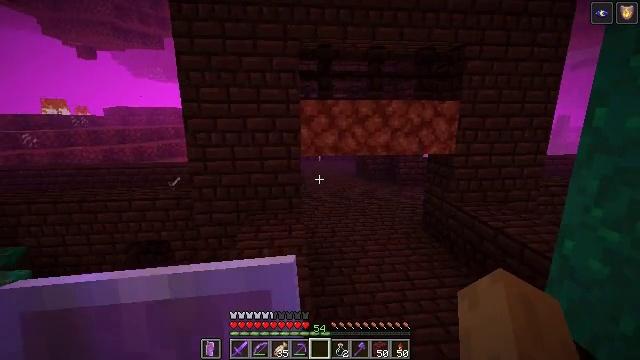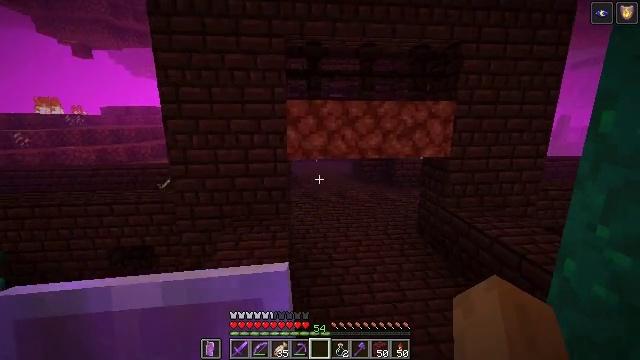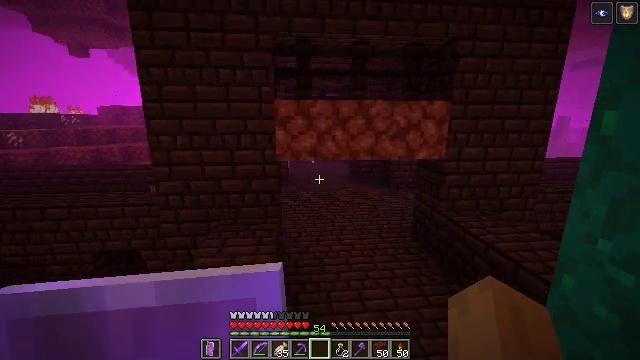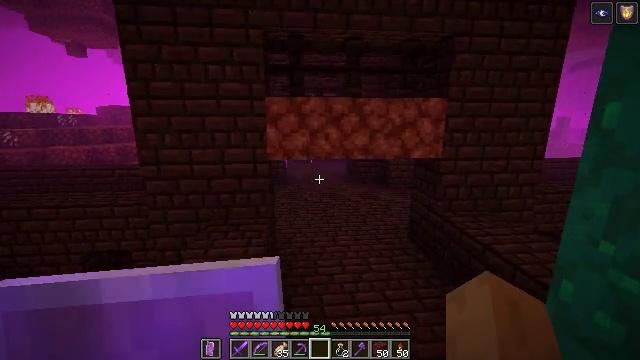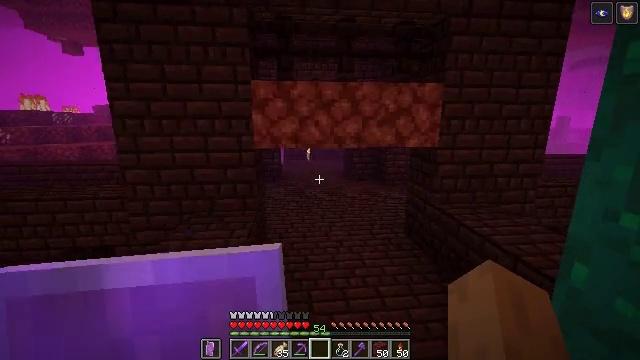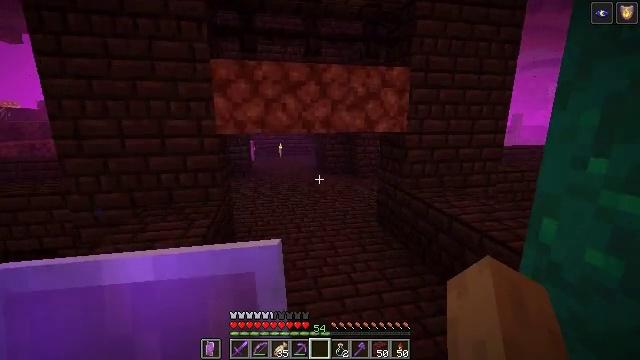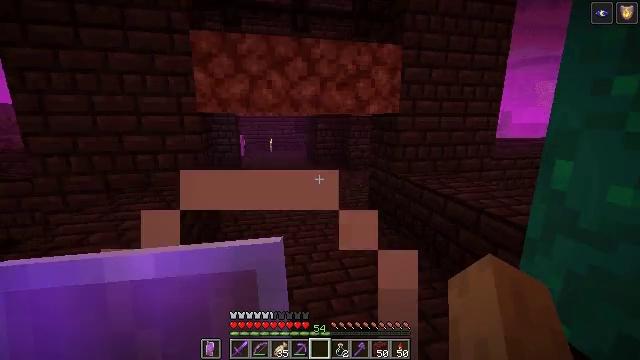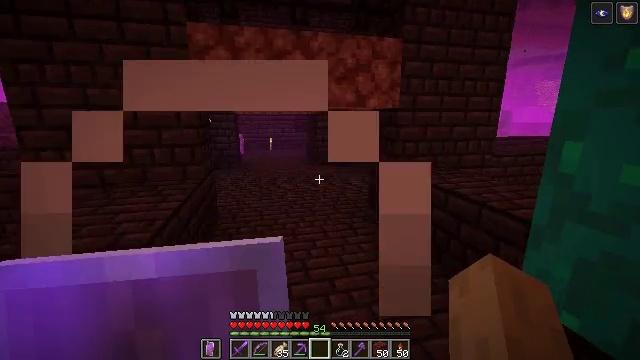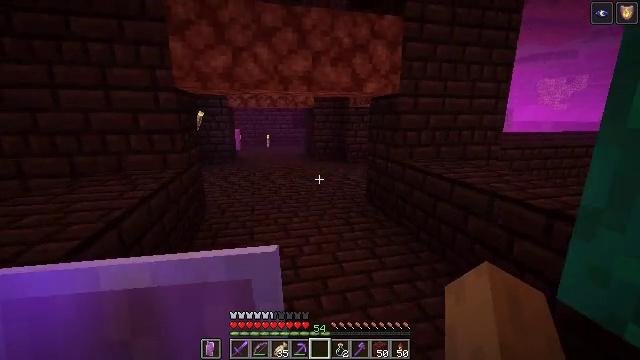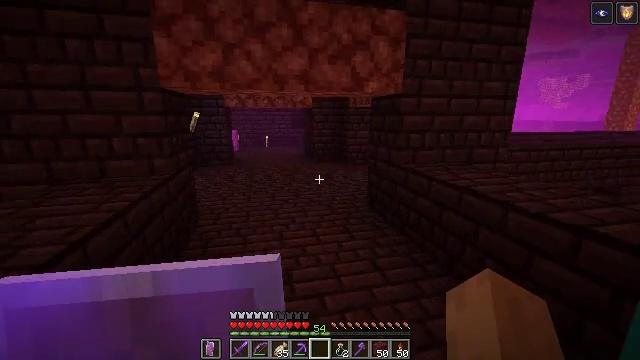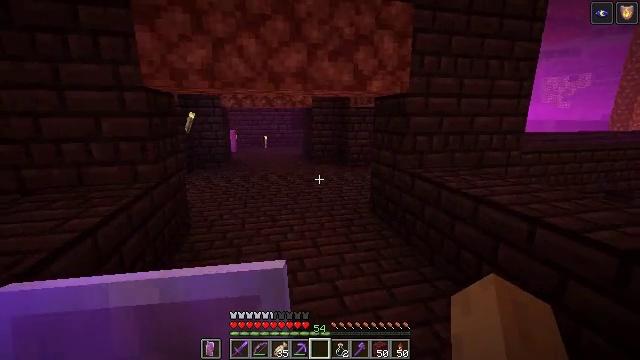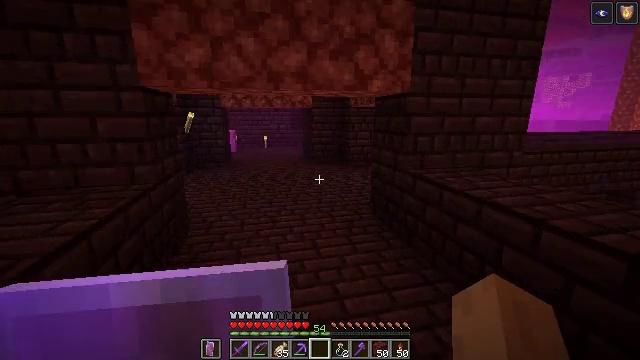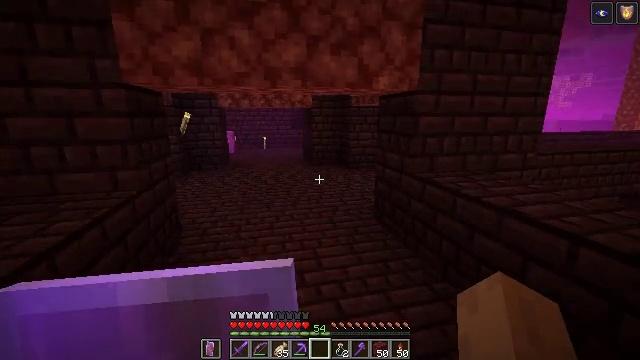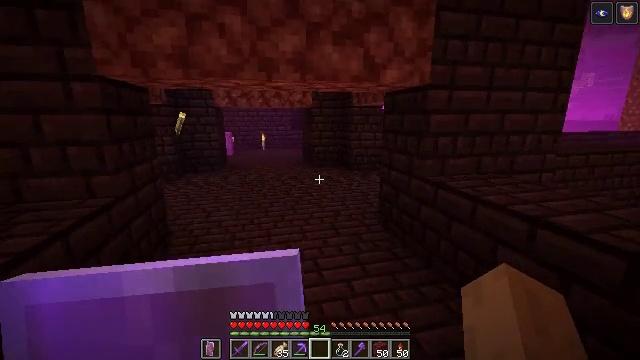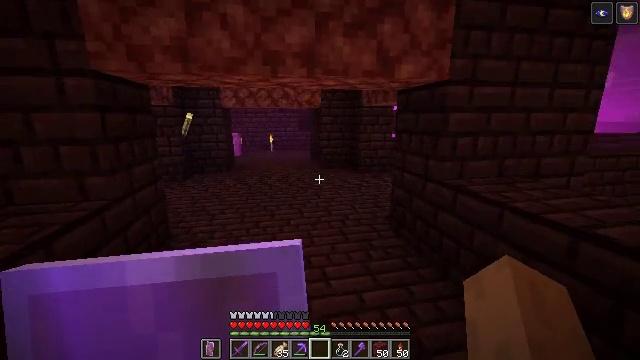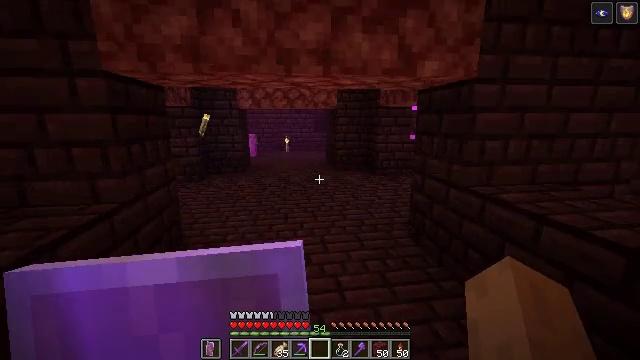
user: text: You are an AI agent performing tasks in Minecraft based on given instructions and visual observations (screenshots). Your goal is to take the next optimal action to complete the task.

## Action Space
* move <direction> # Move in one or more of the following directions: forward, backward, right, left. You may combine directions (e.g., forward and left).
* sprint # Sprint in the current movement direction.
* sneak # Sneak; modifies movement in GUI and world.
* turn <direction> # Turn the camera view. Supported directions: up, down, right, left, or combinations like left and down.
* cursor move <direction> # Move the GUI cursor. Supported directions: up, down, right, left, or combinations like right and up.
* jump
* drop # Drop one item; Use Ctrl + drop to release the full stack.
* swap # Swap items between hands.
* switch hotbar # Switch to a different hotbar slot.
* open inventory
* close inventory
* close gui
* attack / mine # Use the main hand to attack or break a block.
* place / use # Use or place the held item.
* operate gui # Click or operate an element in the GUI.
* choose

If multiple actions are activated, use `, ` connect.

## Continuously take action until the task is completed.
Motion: motion action
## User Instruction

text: Craft handy shears for collecting wool.
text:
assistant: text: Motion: move forward and move right
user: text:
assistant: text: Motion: move forward and move right
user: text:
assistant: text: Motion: move forward and move right
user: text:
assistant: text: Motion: move forward
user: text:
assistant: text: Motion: move forward, turn right
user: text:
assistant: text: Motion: move forward, turn right
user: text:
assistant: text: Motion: move forward
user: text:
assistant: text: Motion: move forward
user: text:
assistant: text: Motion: move forward
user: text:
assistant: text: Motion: move forward
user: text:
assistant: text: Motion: move forward
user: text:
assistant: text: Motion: move forward
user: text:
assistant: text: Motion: move forward
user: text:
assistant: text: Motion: move forward, turn left
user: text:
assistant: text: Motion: move forward, turn left
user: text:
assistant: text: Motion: move forward, turn left
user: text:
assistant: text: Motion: move forward
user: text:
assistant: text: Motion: move forward
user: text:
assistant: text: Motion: move forward
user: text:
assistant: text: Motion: move forward
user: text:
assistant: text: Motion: move forward, sprint
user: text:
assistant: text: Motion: move forward, sprint
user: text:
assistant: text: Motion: move forward, sprint
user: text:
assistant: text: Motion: move forward, sprint
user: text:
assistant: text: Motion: move forward, sprint
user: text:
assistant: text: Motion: move forward, sprint
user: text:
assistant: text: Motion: move forward, sprint
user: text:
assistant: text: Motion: move forward, sprint
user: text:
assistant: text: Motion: move forward, sprint, turn left
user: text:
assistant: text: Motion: move forward, sprint, turn left